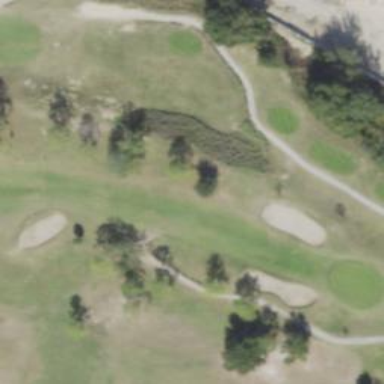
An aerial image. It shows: View of golf hole.